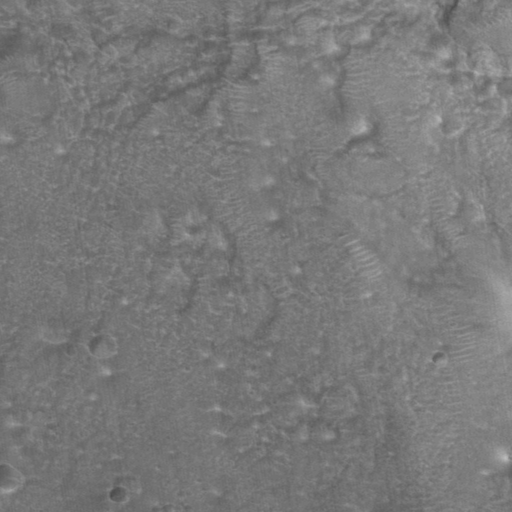
Classes present: Background, Cone